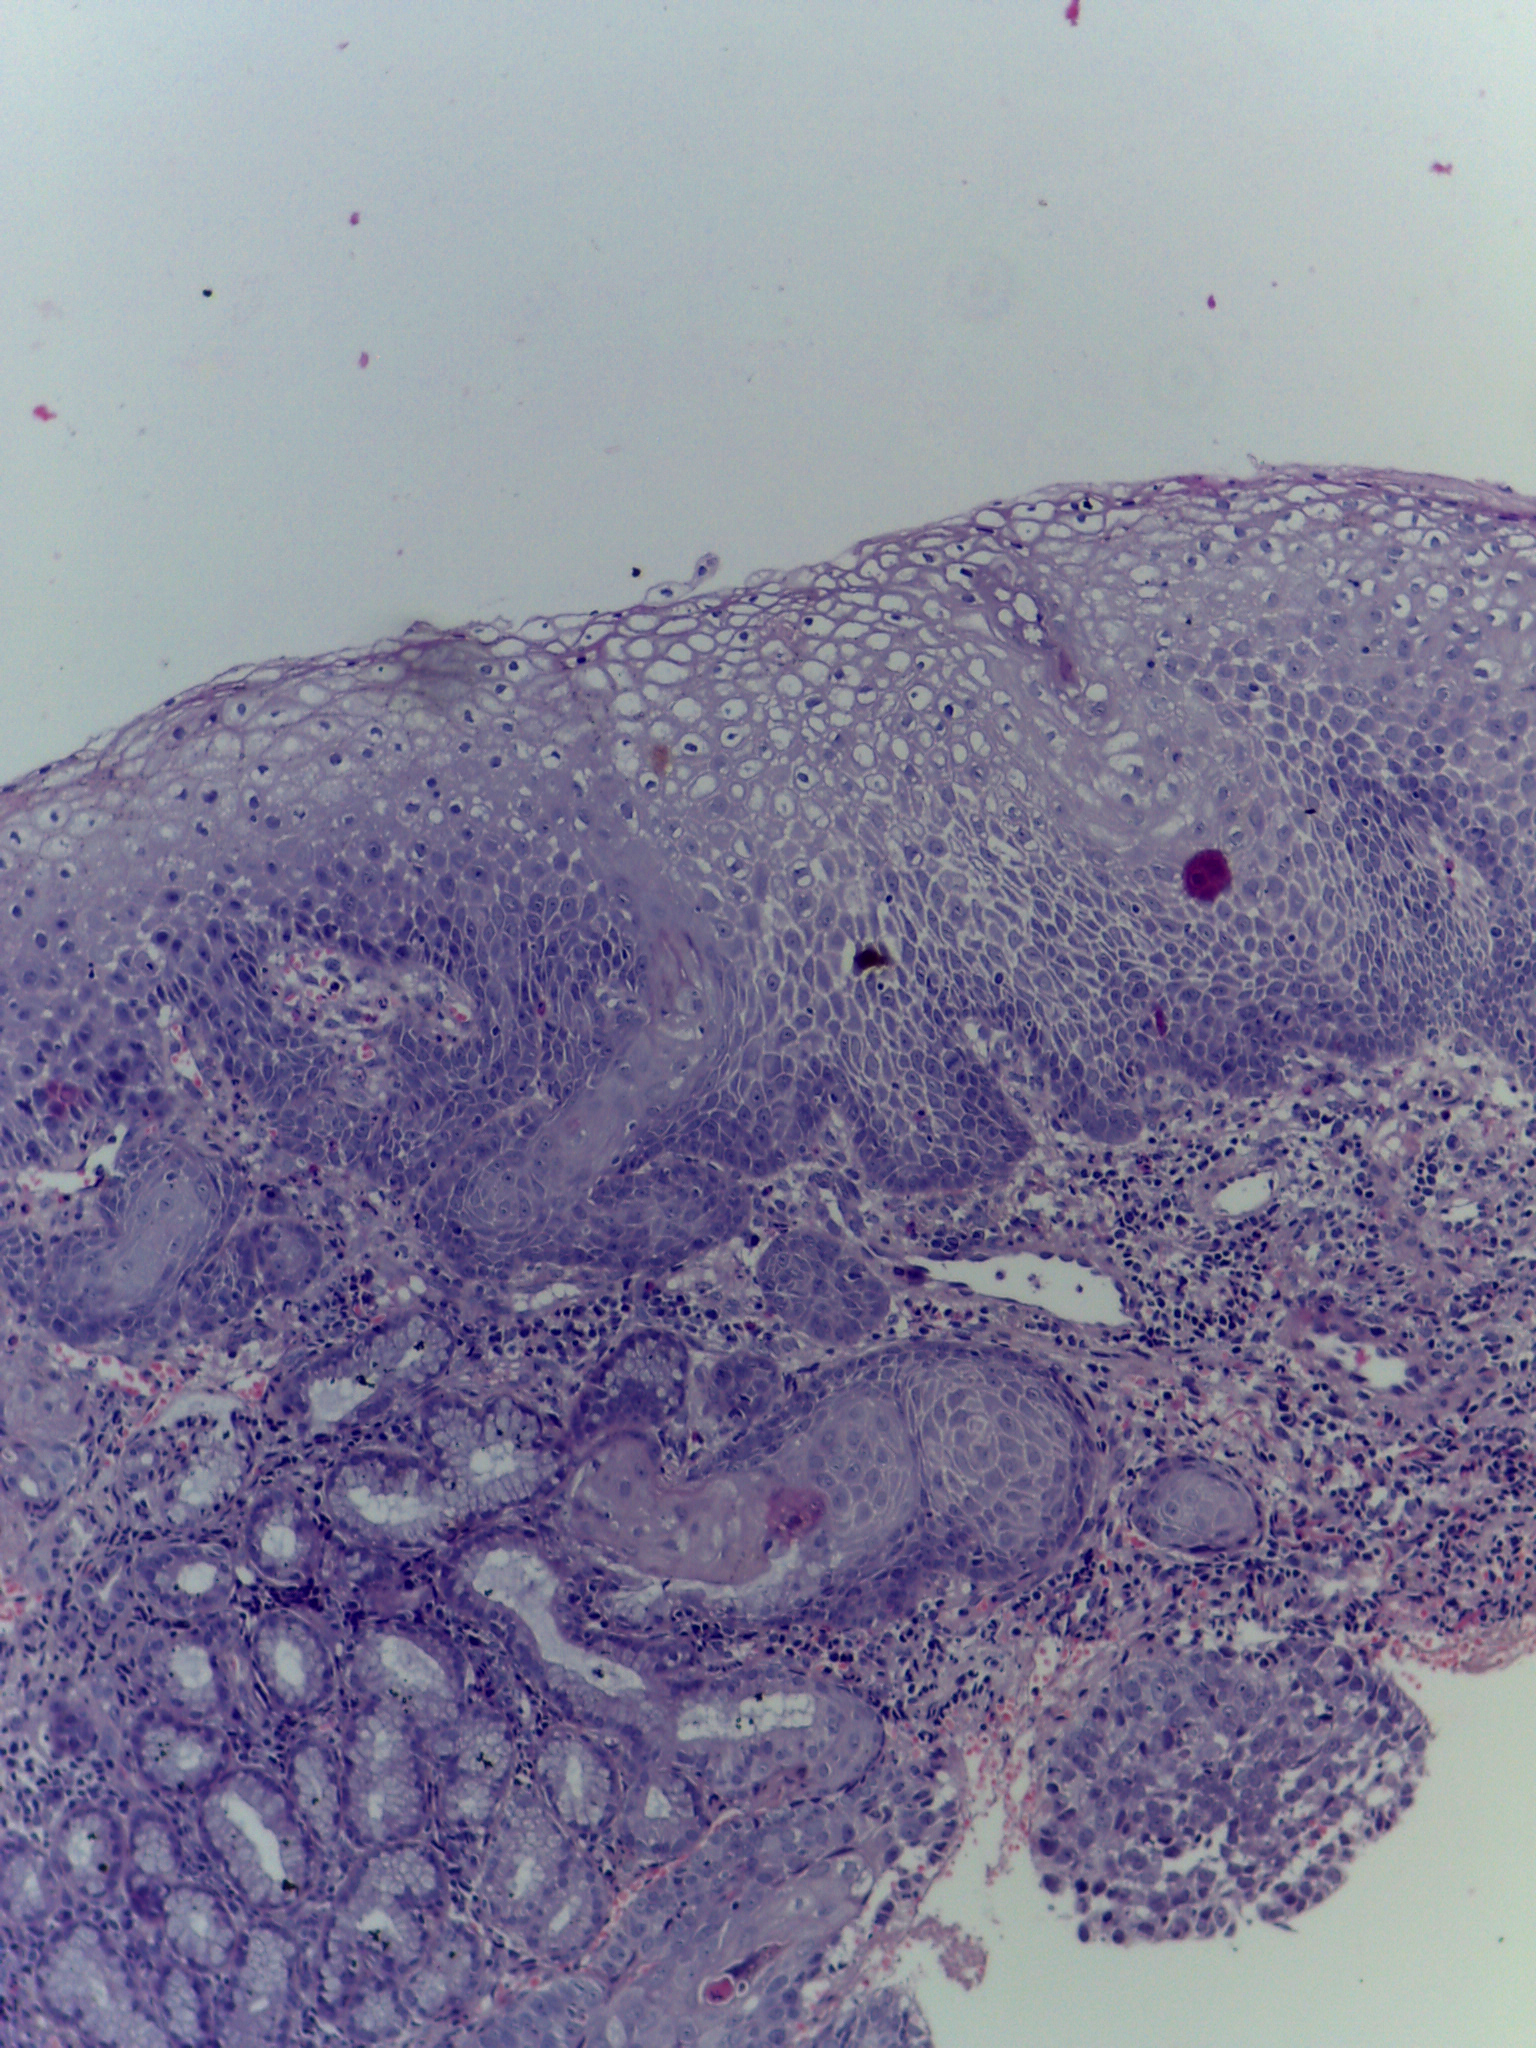
Diagnosis: OSCC